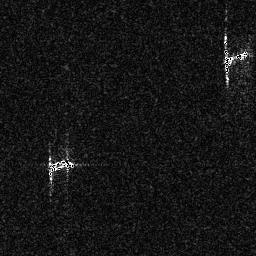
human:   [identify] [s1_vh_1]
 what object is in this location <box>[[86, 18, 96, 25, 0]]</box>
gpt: <ref>1 small ship at the top right</ref>

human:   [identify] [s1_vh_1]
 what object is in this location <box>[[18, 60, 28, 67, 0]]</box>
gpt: <ref>1 small ship at the left</ref>